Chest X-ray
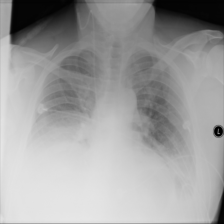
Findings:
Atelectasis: positive
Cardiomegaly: negative
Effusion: negative
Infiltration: positive
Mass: negative
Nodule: negative
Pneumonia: negative
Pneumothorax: negative
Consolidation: negative
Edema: negative
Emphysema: negative
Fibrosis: negative
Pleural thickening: negative
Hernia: negative